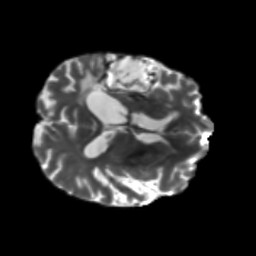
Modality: T2w
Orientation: axial
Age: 55
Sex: male
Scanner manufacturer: siemens
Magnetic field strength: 3 T
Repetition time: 5.47 s
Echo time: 0.0854 s